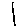
Label: line